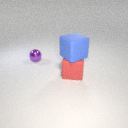
large red rubber cube to the right of small purple metal sphere